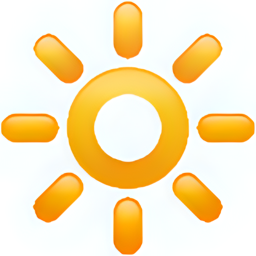
Name: high brightness symbol
Emoji: 🔆
Group: Symbols
Sub-group: av-symbol